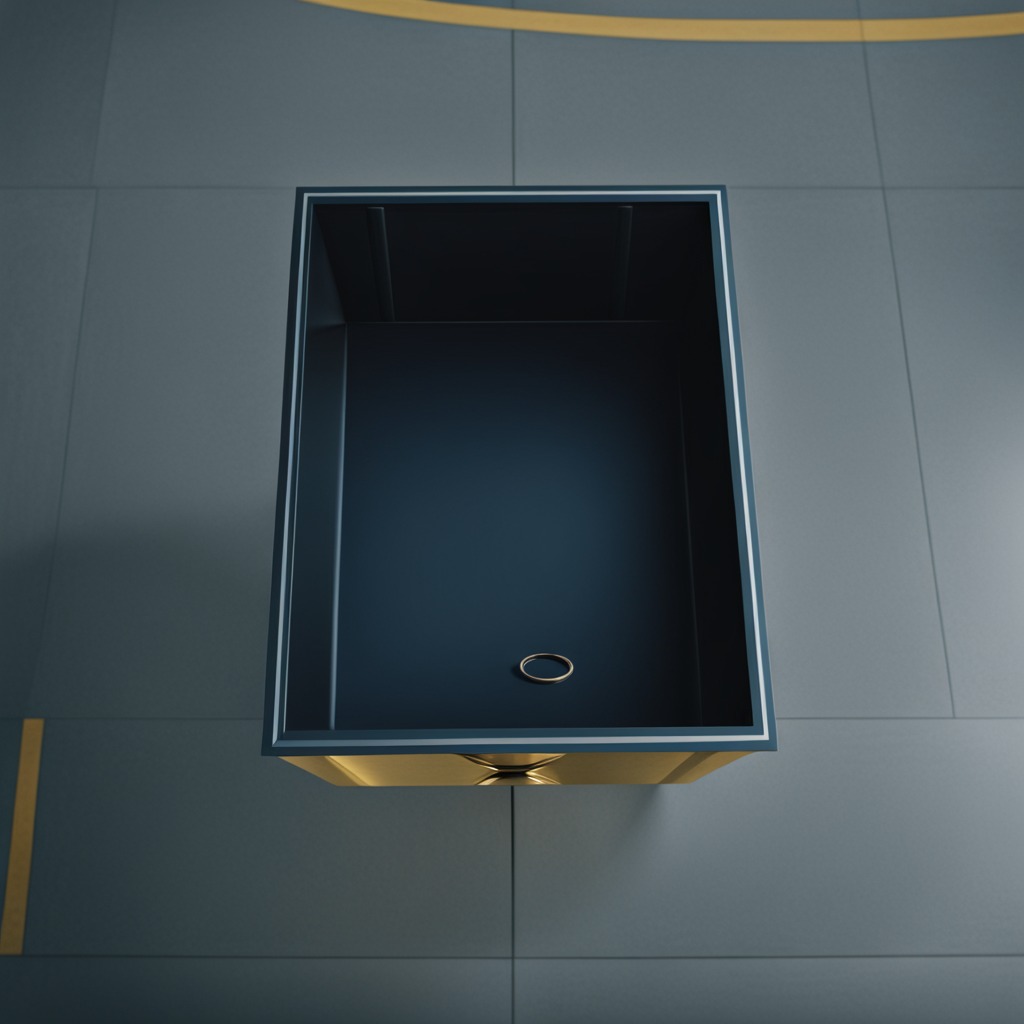
A rubber O-ring is lying on the toolbox surface in an airplane hangar workshop 8K.